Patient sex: M
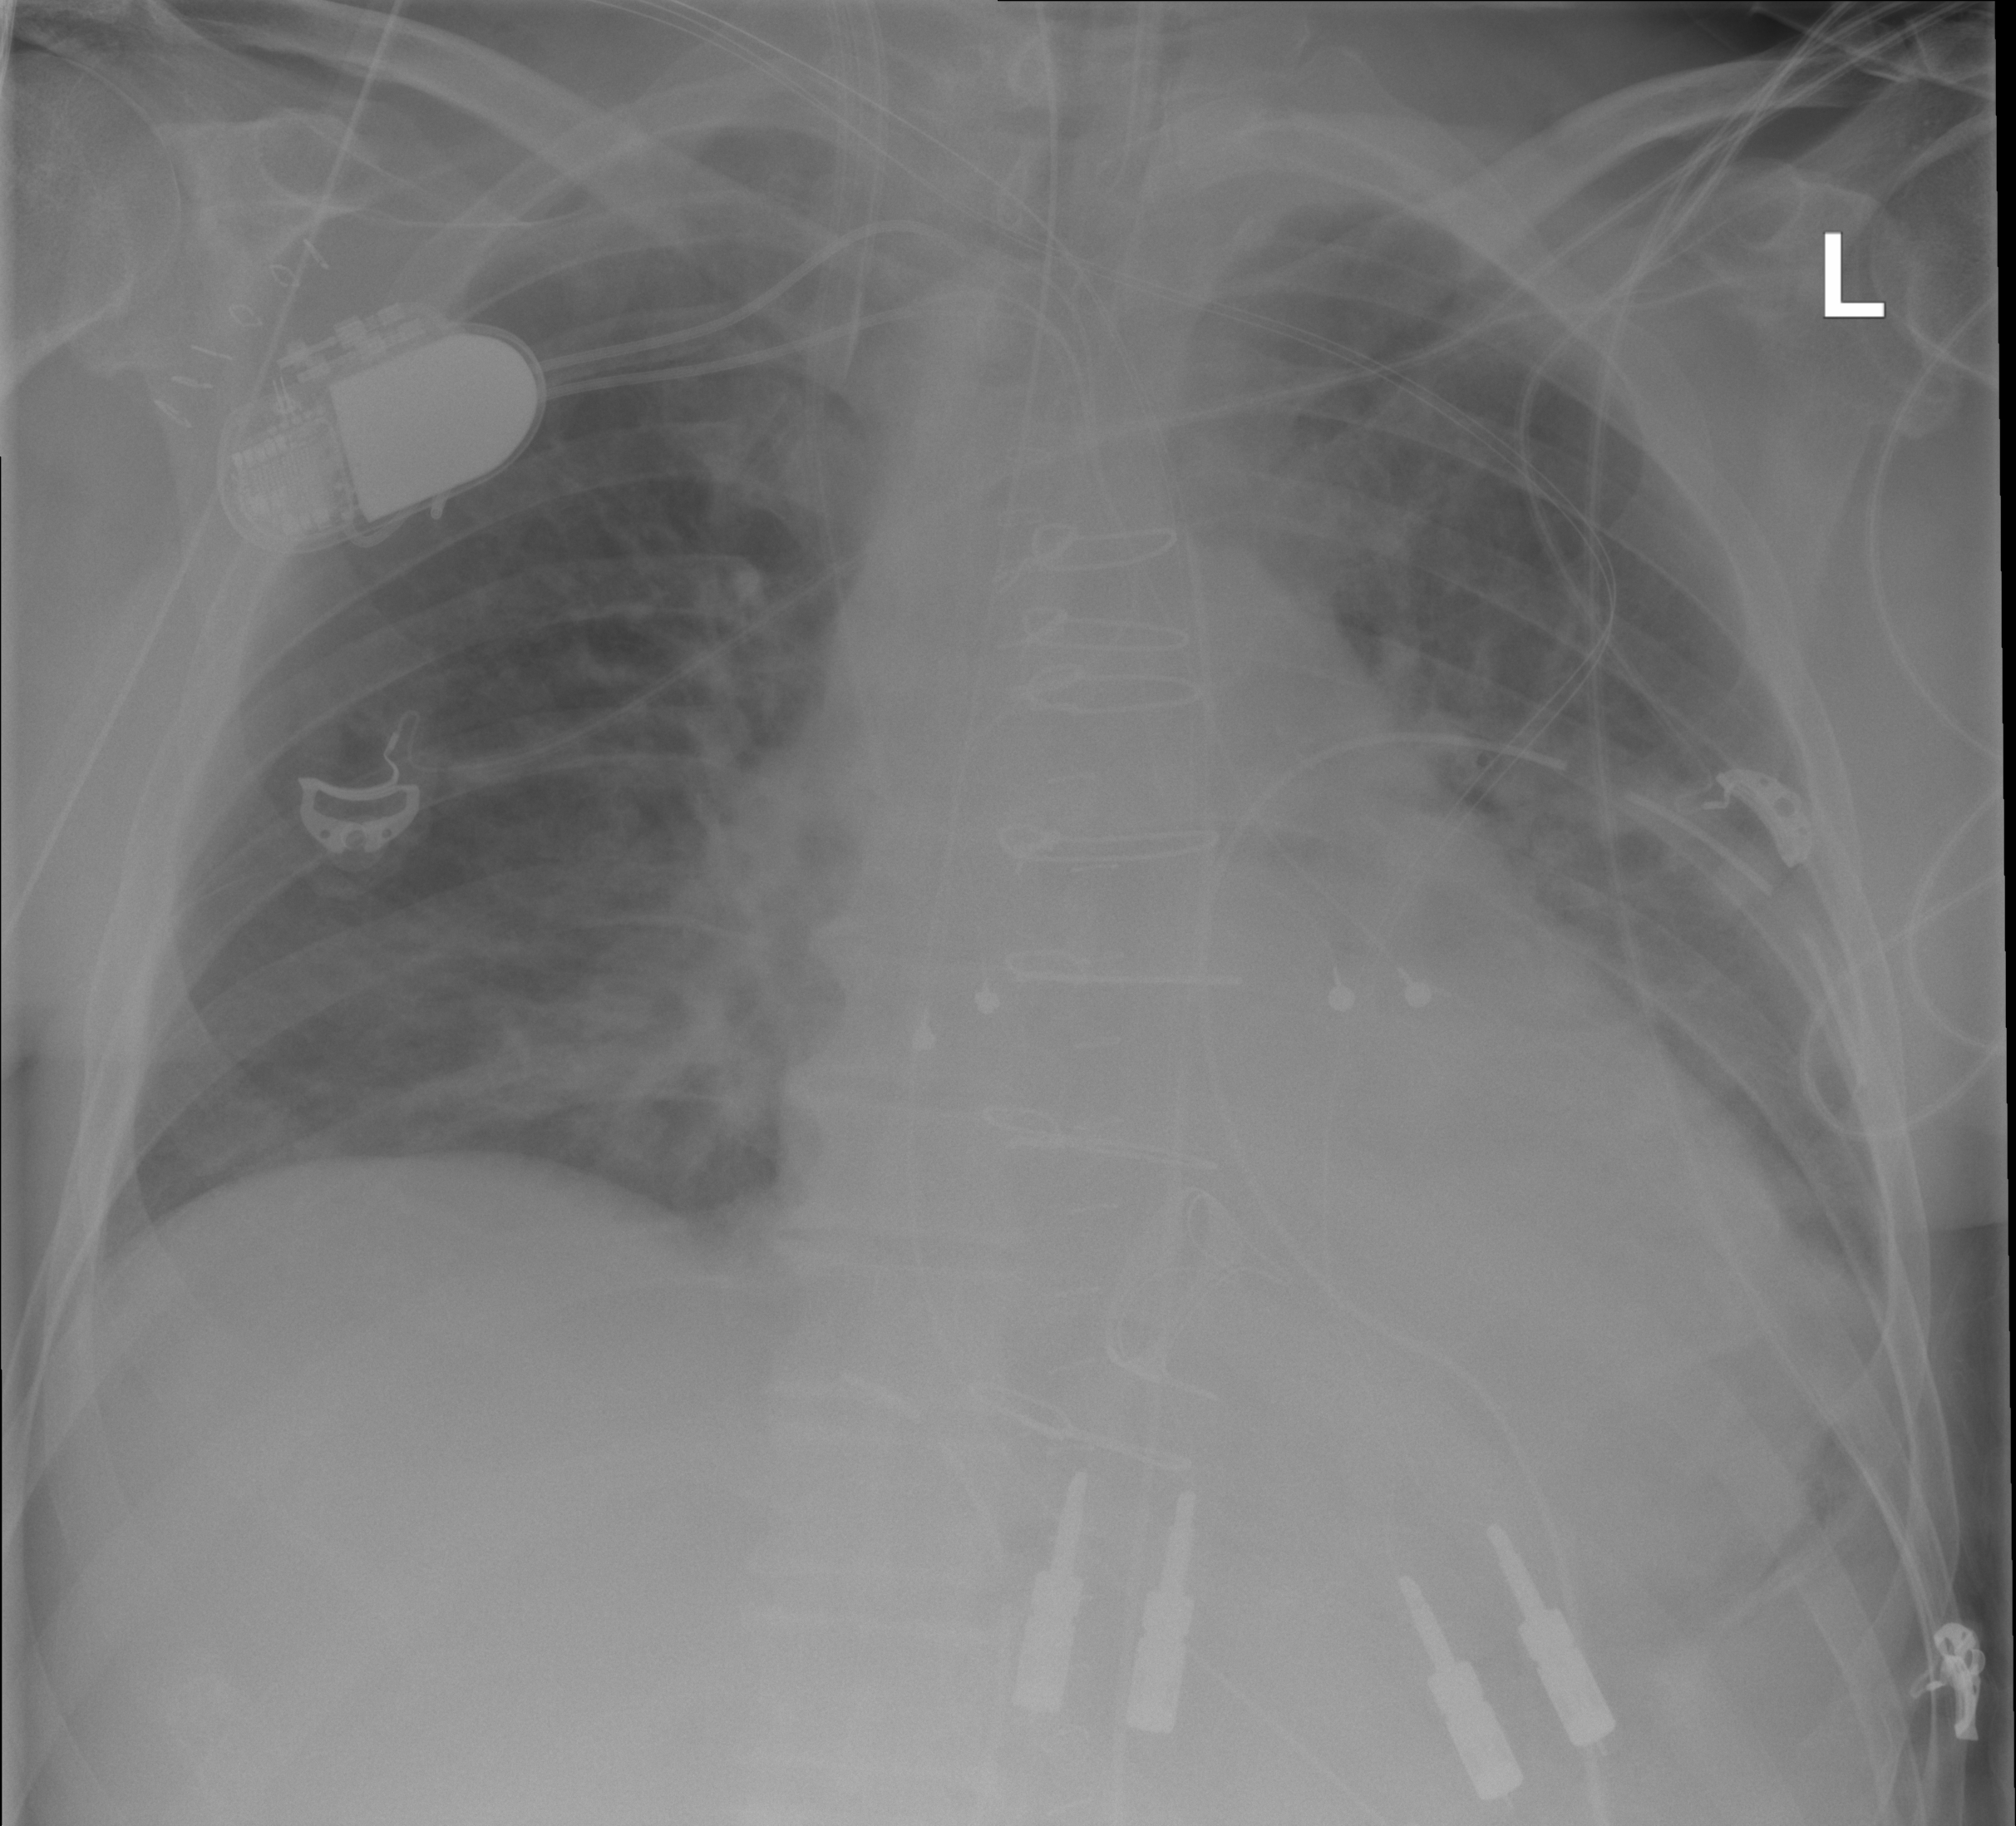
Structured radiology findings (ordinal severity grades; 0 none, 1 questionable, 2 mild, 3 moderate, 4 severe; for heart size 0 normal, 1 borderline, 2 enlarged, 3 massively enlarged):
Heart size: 2
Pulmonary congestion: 0
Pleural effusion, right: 0
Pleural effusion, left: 0
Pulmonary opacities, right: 0
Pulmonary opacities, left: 0
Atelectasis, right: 0
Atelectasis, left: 2